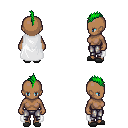
a pixel art fantasy rpg character, female body template, human, dark skin, white cape, metal pants, green mohawk hairstyle, gray slippers, four views (front, back, left, right), 2x2 character sprite sheet, small pixel art, hard edges, no anti-aliasing